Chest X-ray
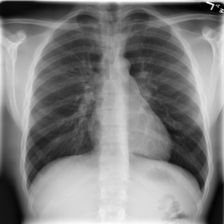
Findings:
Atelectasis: negative
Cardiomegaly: negative
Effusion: negative
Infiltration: positive
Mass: negative
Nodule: negative
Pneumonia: negative
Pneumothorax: negative
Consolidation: negative
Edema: negative
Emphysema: negative
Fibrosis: negative
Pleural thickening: negative
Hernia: negative